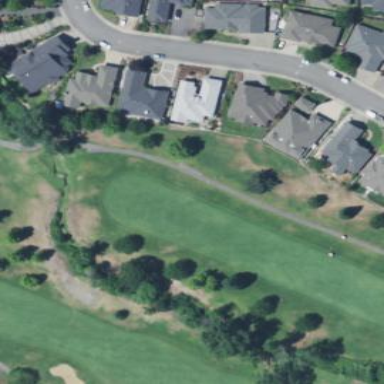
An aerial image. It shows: Scenic golf fairway.